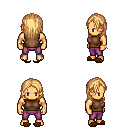
a pixel art fantasy rpg character, male body template, human, tanned skin, brown sleeveless shirt, magenta pants, light blonde long hairstyle, bracelets, brown slippers, four views (front, back, left, right), 2x2 character sprite sheet, small pixel art, hard edges, no anti-aliasing